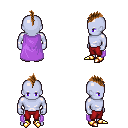
a pixel art fantasy rpg character, male body template, dark elf, purple skin, lavender cape, red pants, brown mohawk hairstyle, gold boots, four views (front, back, left, right), 2x2 character sprite sheet, small pixel art, hard edges, no anti-aliasing